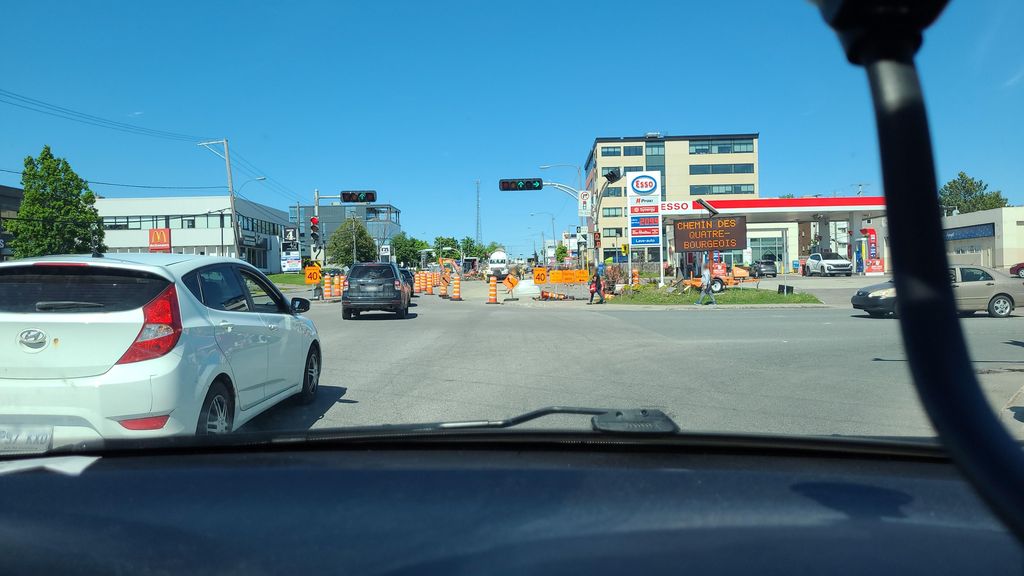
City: quebec_city